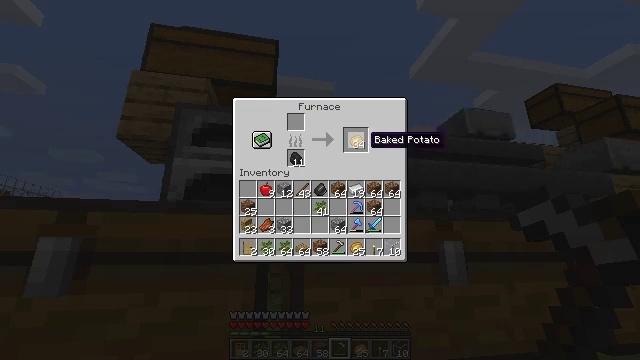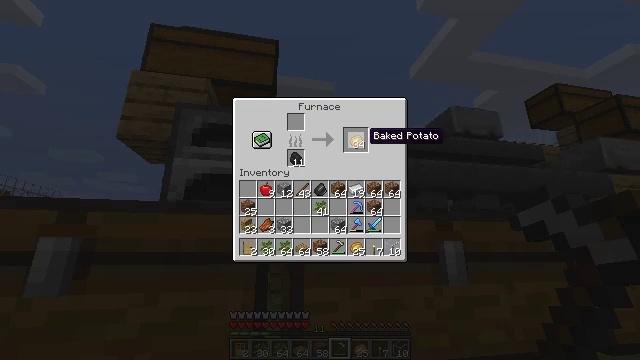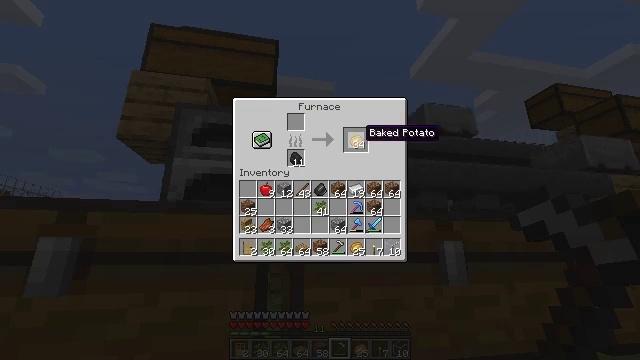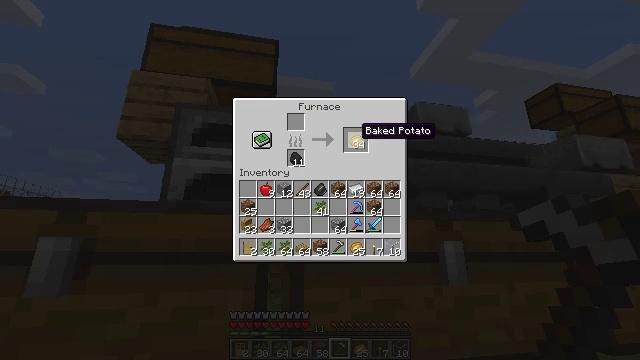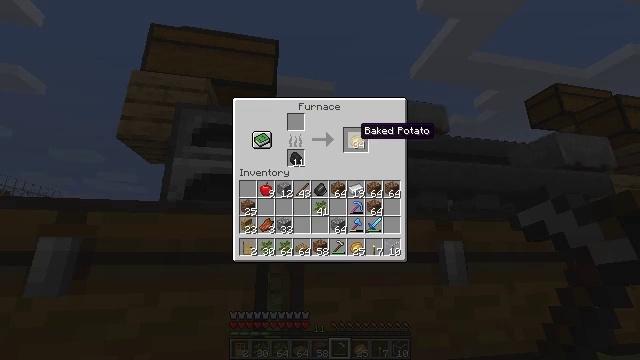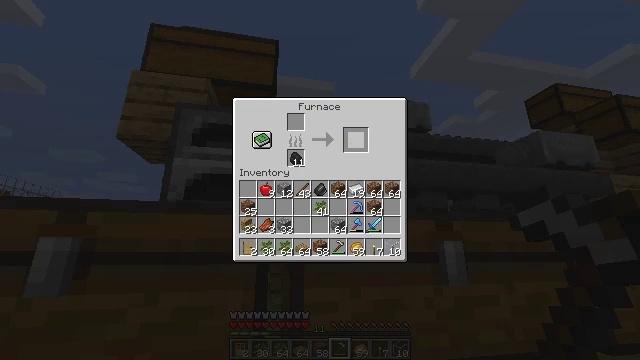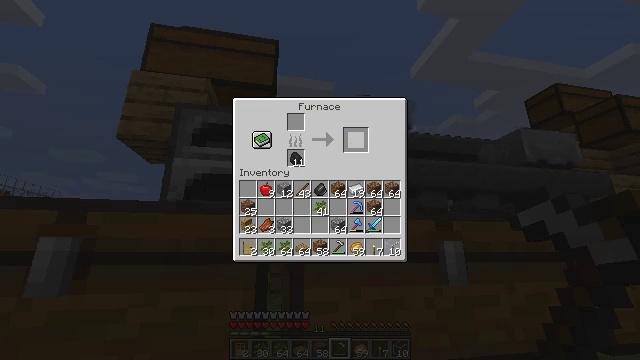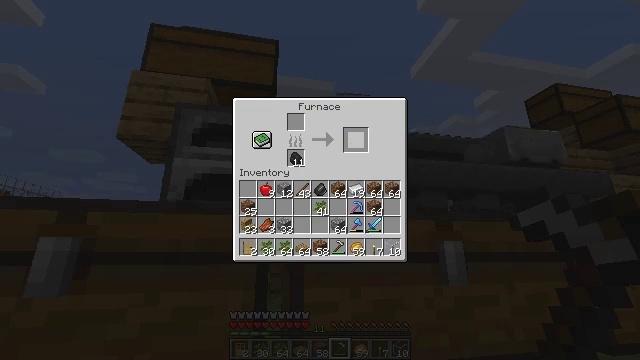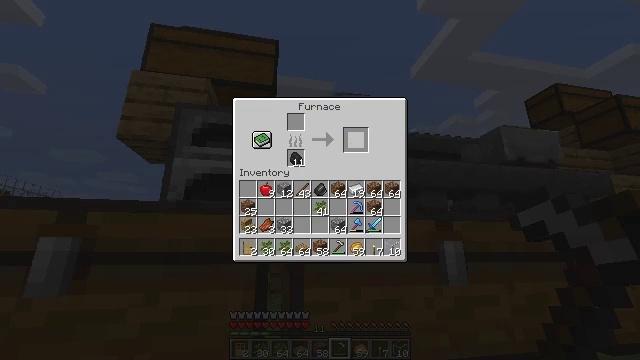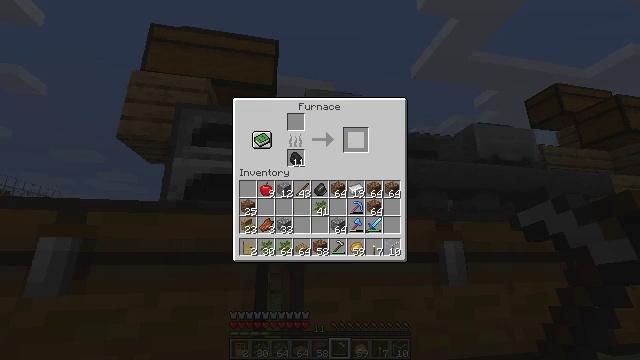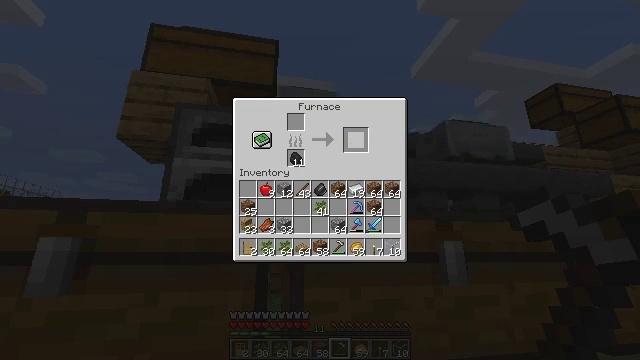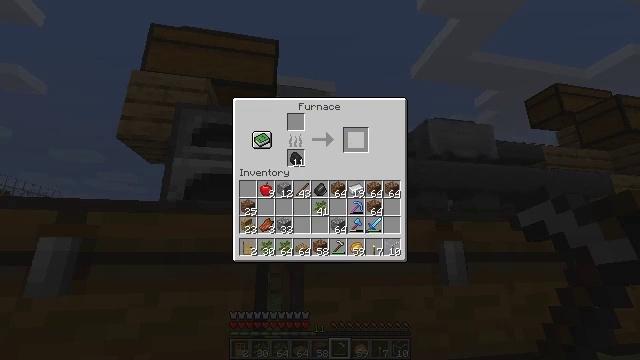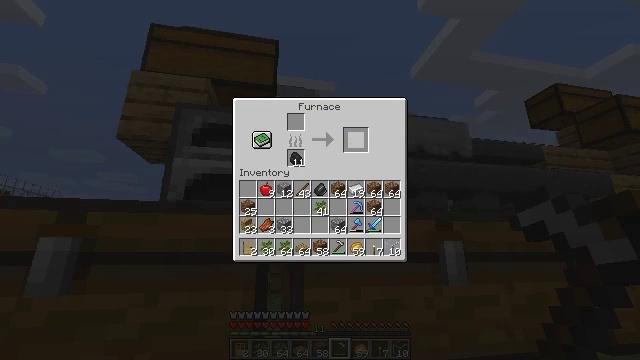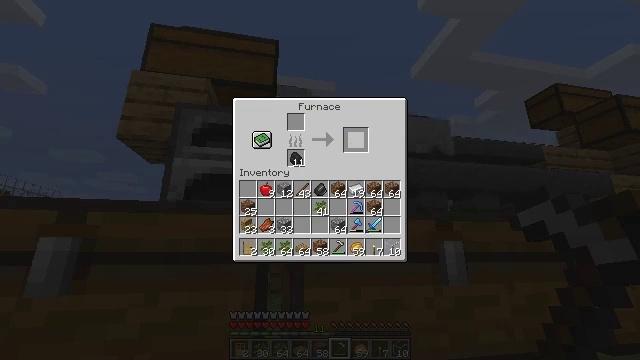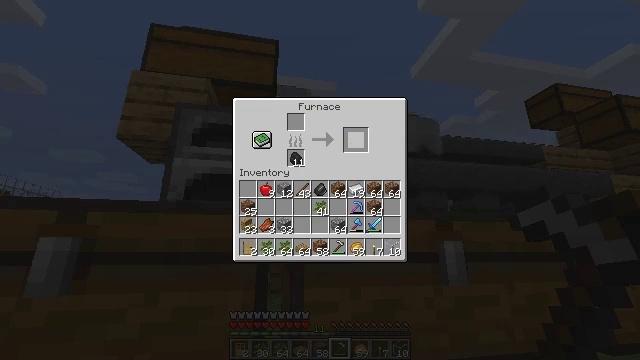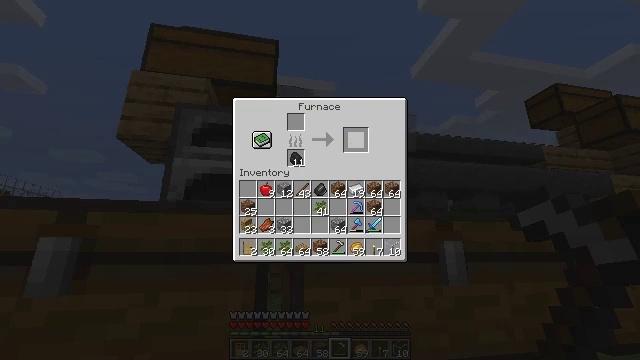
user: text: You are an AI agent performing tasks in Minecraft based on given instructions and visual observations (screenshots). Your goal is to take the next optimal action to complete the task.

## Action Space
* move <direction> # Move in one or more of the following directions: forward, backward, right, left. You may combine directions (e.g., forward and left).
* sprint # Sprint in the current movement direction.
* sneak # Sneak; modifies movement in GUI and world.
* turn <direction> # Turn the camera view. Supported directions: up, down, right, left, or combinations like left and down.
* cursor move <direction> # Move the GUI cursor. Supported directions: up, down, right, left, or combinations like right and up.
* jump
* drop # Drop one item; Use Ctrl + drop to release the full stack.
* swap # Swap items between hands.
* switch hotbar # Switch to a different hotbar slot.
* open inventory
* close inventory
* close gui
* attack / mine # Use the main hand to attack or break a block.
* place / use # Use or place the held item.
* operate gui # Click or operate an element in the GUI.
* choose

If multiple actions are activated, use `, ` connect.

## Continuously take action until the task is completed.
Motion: motion action
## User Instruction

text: Use a furnace to make a baked potato.
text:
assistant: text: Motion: sneak
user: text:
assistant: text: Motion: sneak
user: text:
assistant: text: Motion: sneak
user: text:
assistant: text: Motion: sneak
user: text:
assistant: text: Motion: sneak, operate gui
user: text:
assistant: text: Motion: sneak, operate gui
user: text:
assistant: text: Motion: sneak, operate gui
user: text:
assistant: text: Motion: sneak
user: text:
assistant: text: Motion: sneak
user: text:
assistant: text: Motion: sneak
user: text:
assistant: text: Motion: no_op
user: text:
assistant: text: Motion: no_op
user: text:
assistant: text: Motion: no_op
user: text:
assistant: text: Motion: no_op
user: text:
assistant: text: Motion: no_op
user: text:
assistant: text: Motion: no_op
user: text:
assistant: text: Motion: no_op
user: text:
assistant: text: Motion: no_op
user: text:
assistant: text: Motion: no_op
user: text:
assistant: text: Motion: no_op
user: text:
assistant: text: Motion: close gui
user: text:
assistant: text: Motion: no_op
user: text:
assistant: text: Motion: turn left
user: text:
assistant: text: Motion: turn left
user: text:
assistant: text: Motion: turn left and up
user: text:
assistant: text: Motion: turn left
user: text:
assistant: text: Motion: turn left
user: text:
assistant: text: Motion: turn left
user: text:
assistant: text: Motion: no_op
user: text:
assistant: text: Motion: use / place